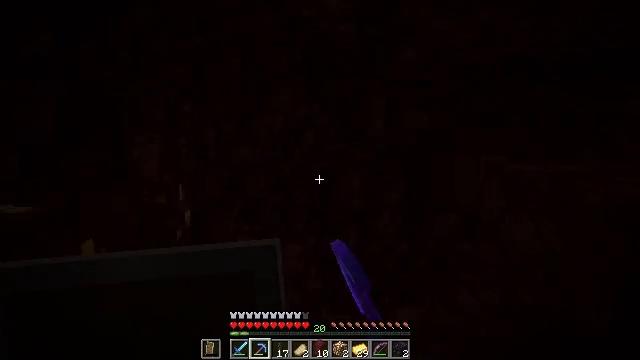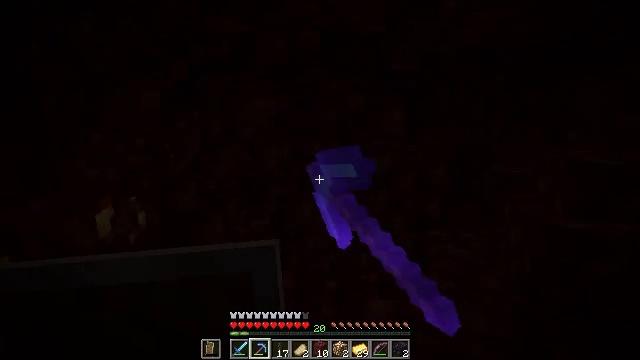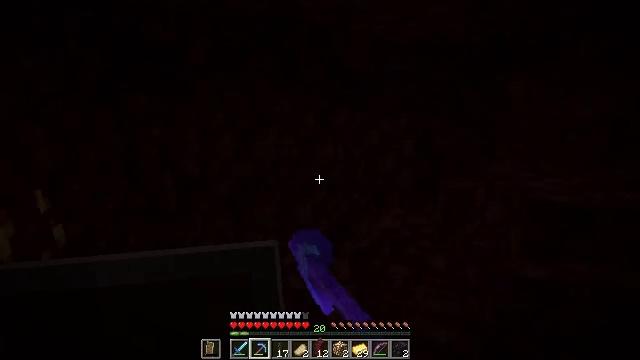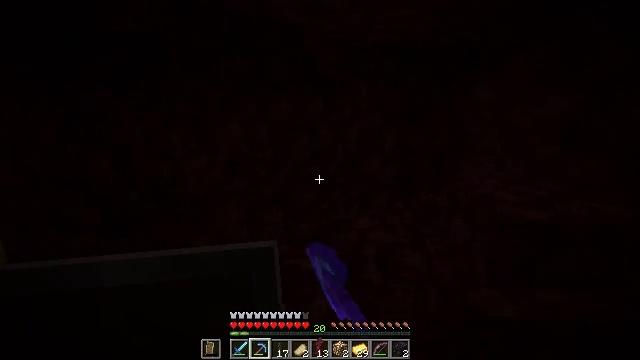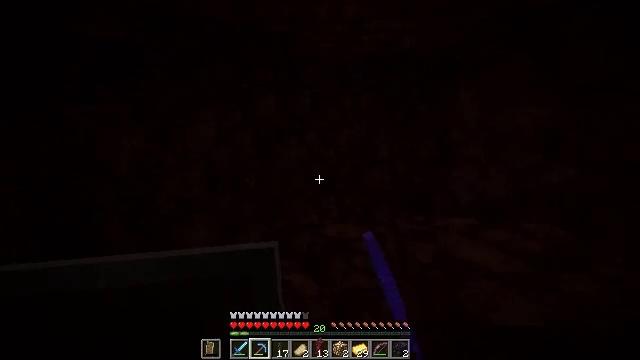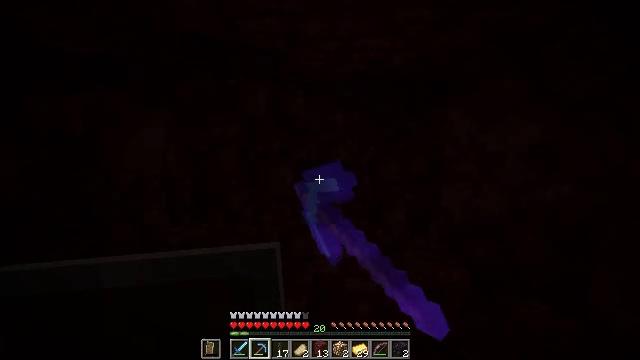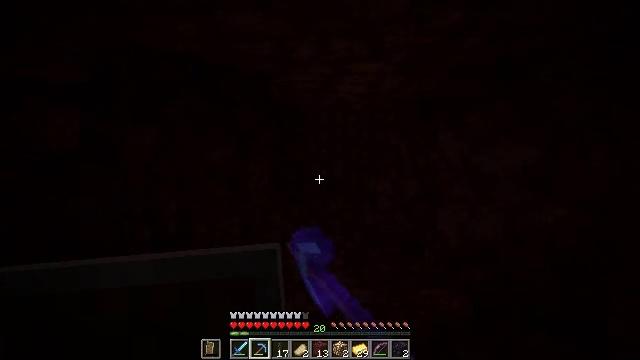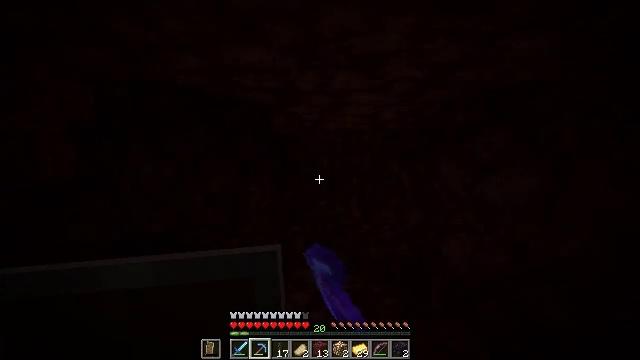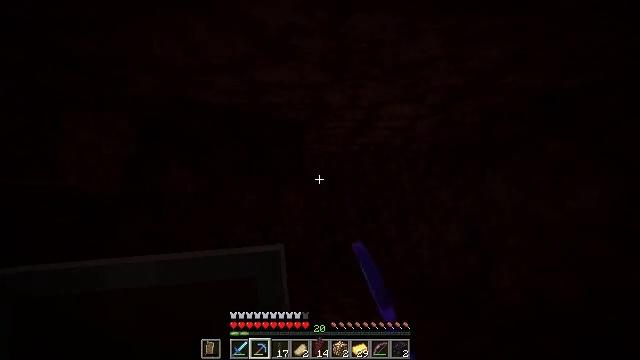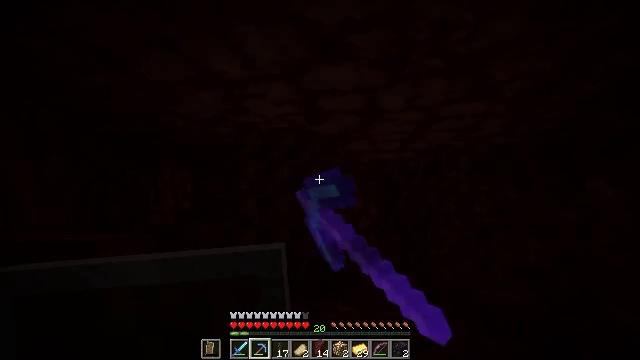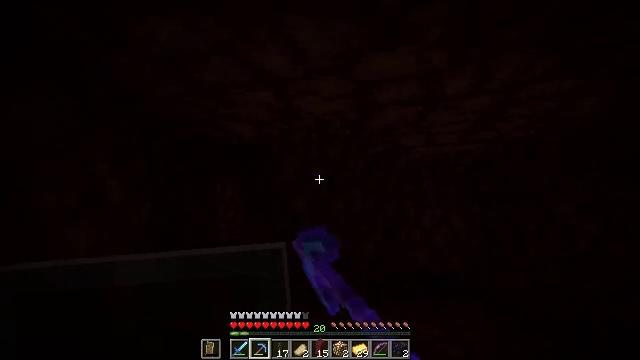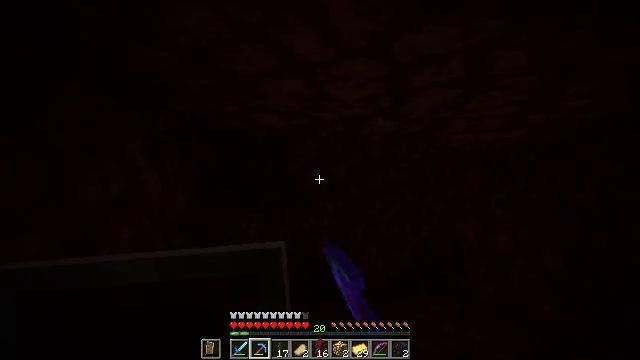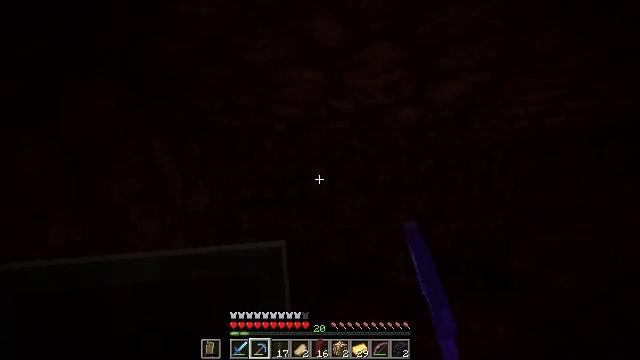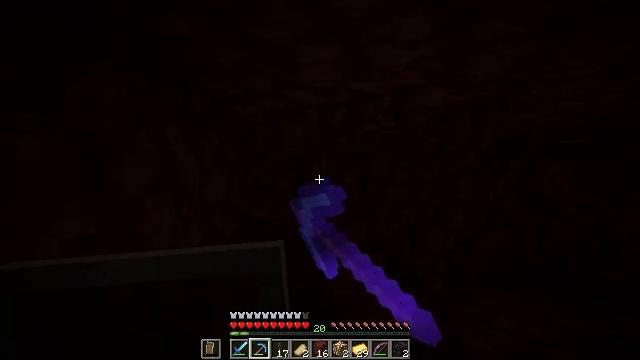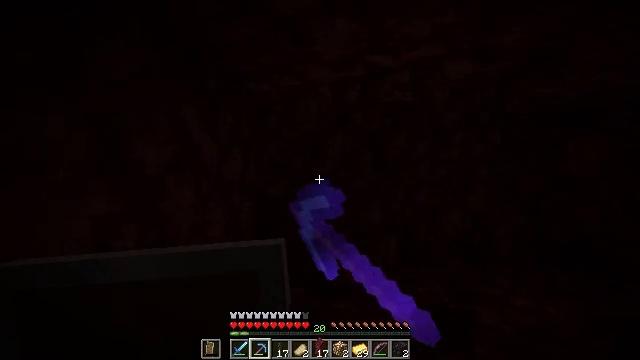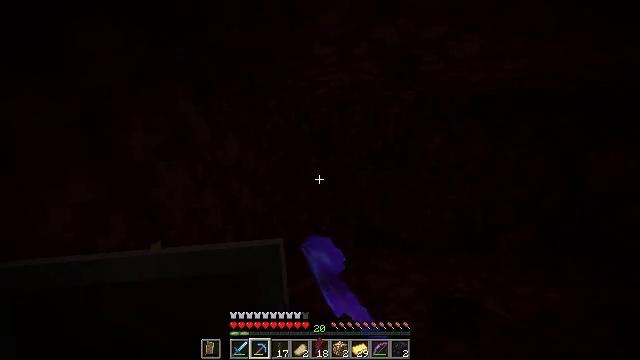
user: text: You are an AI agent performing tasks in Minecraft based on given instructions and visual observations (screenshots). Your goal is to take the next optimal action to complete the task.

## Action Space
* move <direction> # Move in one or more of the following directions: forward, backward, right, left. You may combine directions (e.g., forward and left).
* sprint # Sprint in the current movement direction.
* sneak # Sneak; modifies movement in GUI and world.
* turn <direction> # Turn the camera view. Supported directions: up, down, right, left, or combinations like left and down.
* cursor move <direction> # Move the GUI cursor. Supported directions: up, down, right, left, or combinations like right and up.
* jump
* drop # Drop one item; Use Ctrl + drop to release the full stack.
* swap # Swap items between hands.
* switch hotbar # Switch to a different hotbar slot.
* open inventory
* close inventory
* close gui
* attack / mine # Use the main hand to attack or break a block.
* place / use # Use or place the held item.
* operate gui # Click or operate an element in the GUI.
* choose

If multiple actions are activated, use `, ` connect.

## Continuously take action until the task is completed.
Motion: motion action
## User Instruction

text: Break the netherrack block.
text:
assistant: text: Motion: move forward, sneak, turn right and down, attack / mine
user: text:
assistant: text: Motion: move forward, sneak, turn right and down, attack / mine
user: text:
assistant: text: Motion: move forward, sneak, turn right, attack / mine
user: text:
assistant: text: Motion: move forward, sneak, turn right and up, attack / mine
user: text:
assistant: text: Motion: move forward, sneak, turn right and up, attack / mine
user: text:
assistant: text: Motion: move forward, sneak, turn right and up, attack / mine
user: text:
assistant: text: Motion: move forward, sneak, turn up, attack / mine
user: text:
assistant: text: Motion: move forward and move left, sneak, turn left and up, attack / mine
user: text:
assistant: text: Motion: move forward and move left, sneak, turn left and up, attack / mine
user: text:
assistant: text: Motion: move forward and move left, sneak, turn left, attack / mine
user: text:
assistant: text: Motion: move forward, sneak, turn left and down, attack / mine
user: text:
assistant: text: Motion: move forward, sneak, turn left and down, attack / mine
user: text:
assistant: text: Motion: move forward, sneak, turn left and down, attack / mine
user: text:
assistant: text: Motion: move forward, sneak, turn left and down, attack / mine
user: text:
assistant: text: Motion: move forward, sneak, turn down, attack / mine
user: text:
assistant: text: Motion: move forward and move right, sneak, turn right and down, attack / mine
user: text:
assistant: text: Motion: move forward and move right, sneak, turn right and down, attack / mine
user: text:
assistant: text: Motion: move forward and move right, sneak, turn right, attack / mine
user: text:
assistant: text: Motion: move forward and move right, sneak, turn right, attack / mine
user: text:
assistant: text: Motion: move forward, sneak, attack / mine
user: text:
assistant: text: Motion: move forward, sneak, turn left and up, attack / mine
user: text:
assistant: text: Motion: move forward and move left, sneak, turn left, attack / mine
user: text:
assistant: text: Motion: move forward and move left, sneak, turn down, attack / mine
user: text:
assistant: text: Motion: move forward and move left, sneak, attack / mine
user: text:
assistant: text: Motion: move forward and move left, sneak, attack / mine
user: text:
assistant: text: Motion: move forward, sneak
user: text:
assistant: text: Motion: sneak